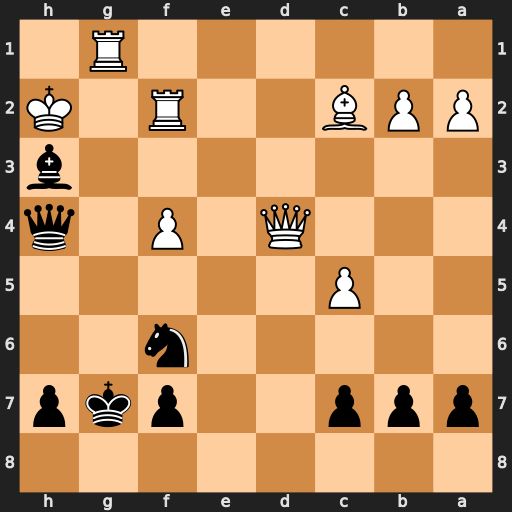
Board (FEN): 8/ppp2pkp/5n2/2P5/3Q1P1q/7b/PPB2R1K/6R1
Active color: b
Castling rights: -
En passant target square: -
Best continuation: Bg4+ Kg2 Qh3#